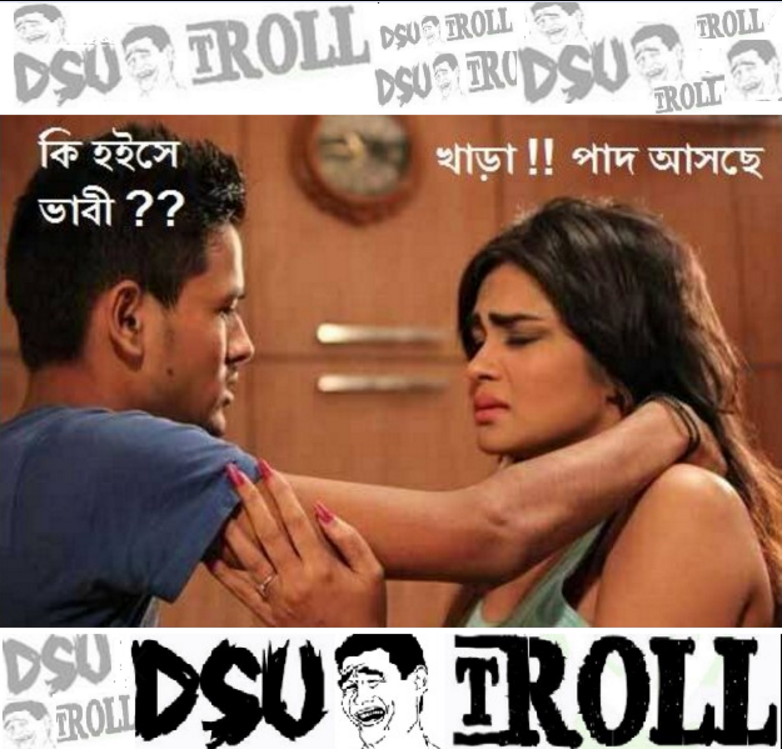
Caption: কি হইসে ভাবী ??   খাড়া !! পাদ আসছে
Label: non-hate